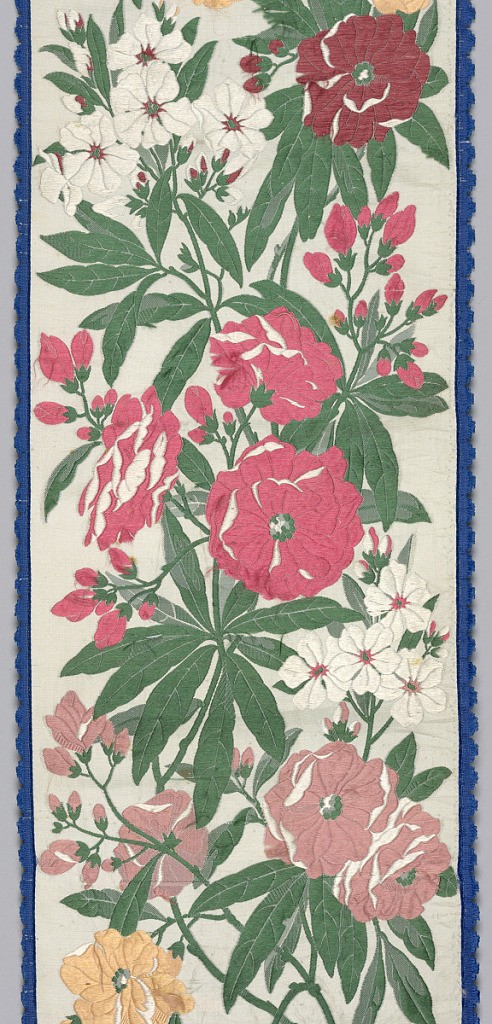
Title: Ribbon
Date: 1850–99
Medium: cotton, silk
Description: Polychrome floral pattern on white ground with a blue scalloped edge. Originally part of accessioned numbered object: 1942-23-1-a/h.